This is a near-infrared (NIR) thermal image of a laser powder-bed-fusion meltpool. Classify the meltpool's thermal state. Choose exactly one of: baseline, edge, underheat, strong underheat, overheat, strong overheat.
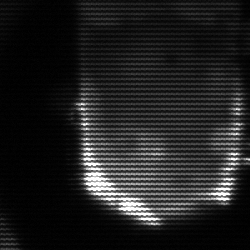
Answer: baseline